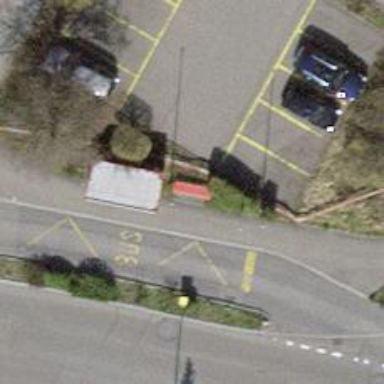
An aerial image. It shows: Red bench.